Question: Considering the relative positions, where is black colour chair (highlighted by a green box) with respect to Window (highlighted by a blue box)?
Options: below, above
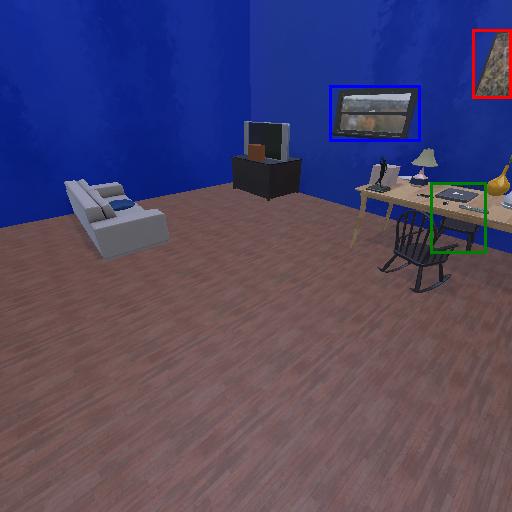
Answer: below